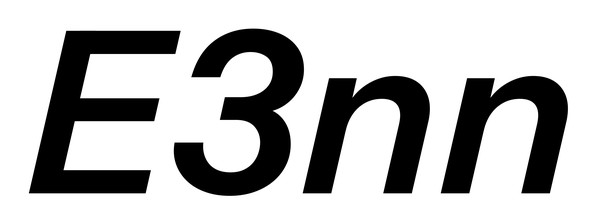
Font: InstrumentSans-Italic_SemiBold_Italic